Field crop: maize
Growth stage: 1
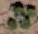
Species: chenopodium